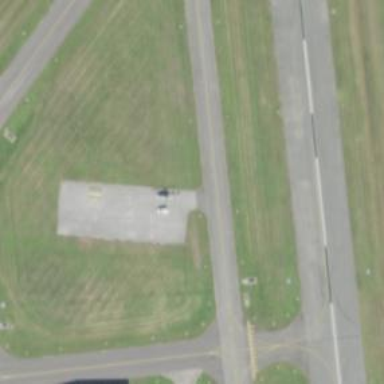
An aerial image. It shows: Image of taxiway at airport.